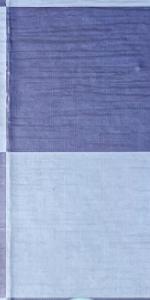
Label: Empty